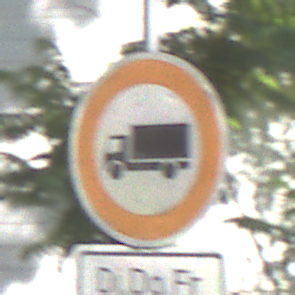
Verkehrszeichen: VerbotFuerKraftfahrzeugeUeberDreiKommaFuenfTonnen
Zusatzzeichen unten: ZeitangabenMitBeschraenkungAufWochentage3
Umgebung: Outdoor, Suburban
Tageszeit: Midday
Wetter: Clear
Licht: Natural
Jahreszeit: NotSpecified
Kontrast: HighContrast